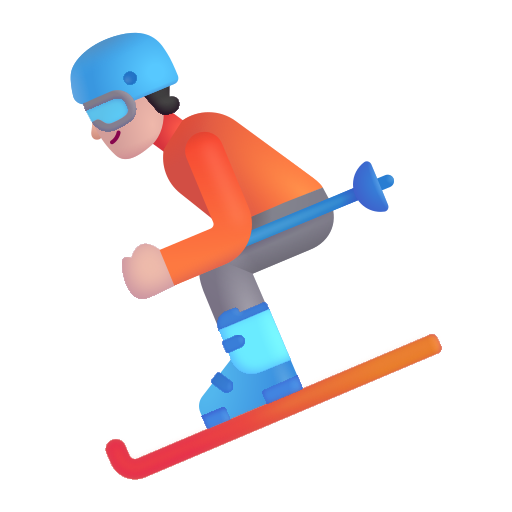
skier color light